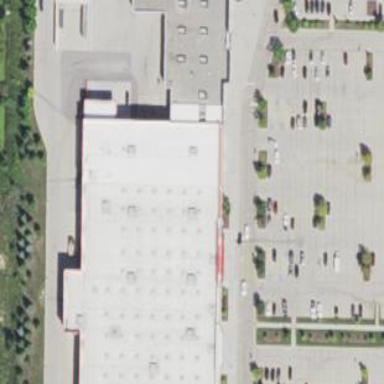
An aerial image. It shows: Retail building.